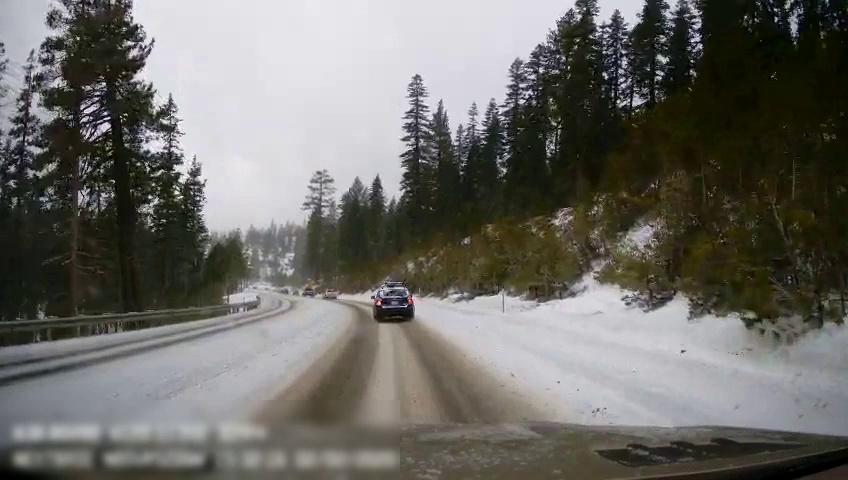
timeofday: Day
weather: Snowy
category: Drivable Space
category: Vehicles | Car
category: Vehicles | Car